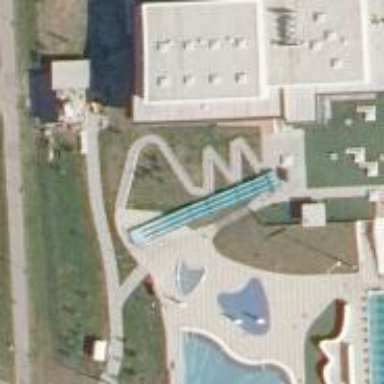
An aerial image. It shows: Water slide attraction.